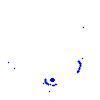
Particle: proton